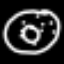
Label: donut